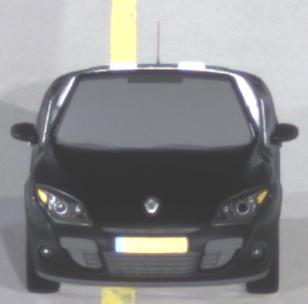
Make: Renault
Model: Mégane Coupé-Cabriolet 1.6 16V 110
Detailed model: Mégane (III) Coupé-Cabriolet
Model produced from: 2010/06
Model produced until: 2013/03
Doors: 2
Color: black
Road condition: dry road
Daytime: night
Contrast: high contrast